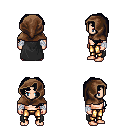
a pixel art fantasy rpg character, male body template, human, light skin, black cape, gold greaves, raven princess hairstyle, cloth hood, white cloth bandages, four views (front, back, left, right), 2x2 character sprite sheet, small pixel art, hard edges, no anti-aliasing